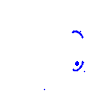
Particle: kaon